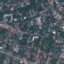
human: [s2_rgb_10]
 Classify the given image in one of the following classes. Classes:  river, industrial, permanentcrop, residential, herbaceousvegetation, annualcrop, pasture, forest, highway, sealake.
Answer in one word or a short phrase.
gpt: Residential